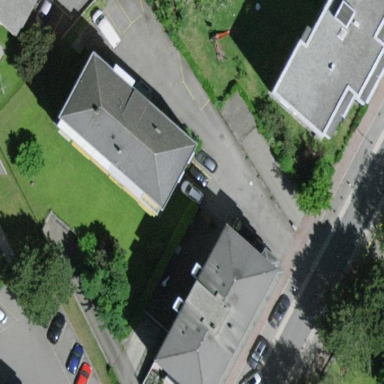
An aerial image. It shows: Restaurant building.